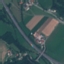
Land use / land cover class: Highway